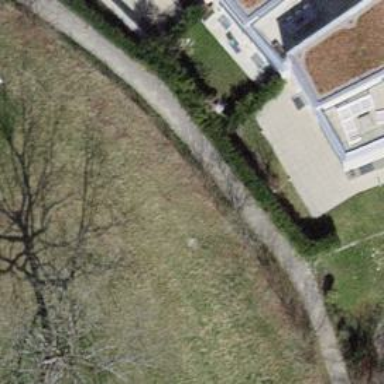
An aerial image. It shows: Path with fine gravel surface.